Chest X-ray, PA view. Patient: 41 years old, sex M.
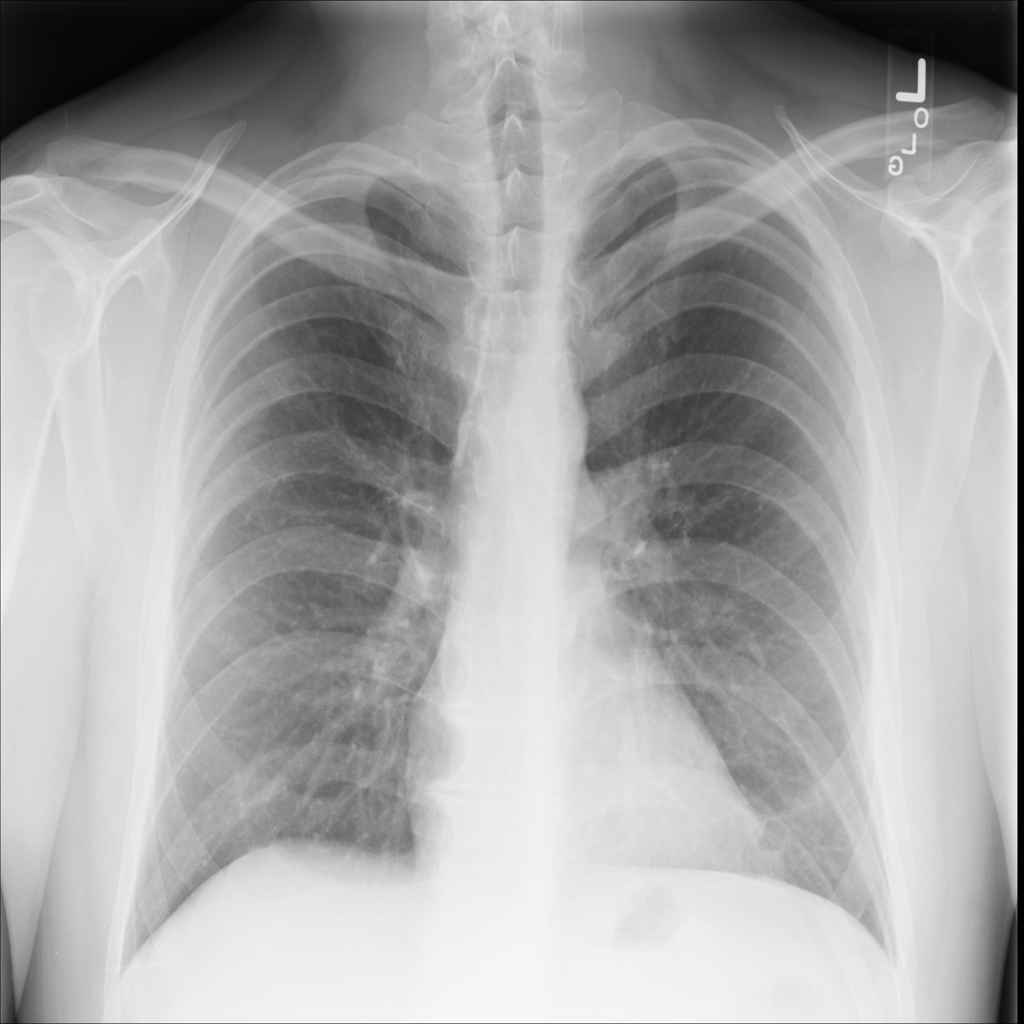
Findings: No Finding